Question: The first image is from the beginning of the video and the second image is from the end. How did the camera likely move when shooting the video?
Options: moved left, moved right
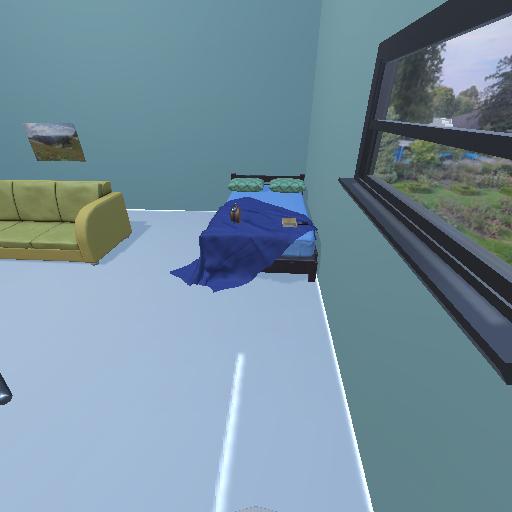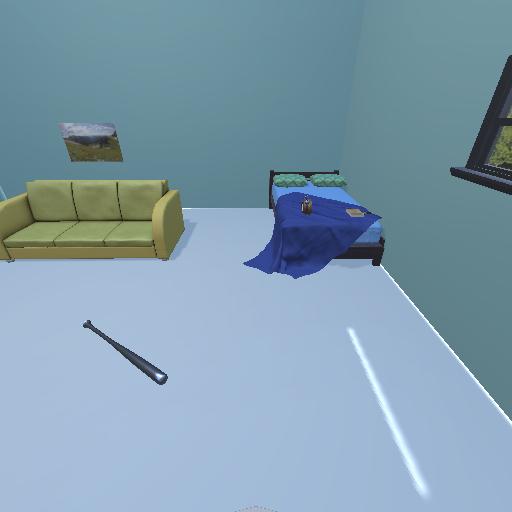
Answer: moved left